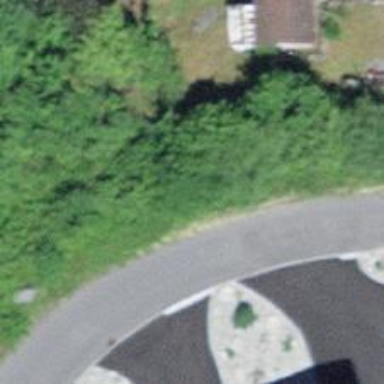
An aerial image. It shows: Asphalt road in residential area.